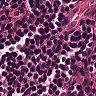
Metastatic tissue present: no